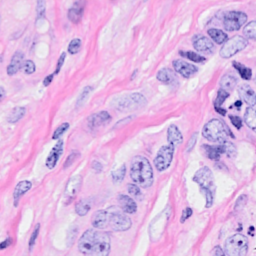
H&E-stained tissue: Breast